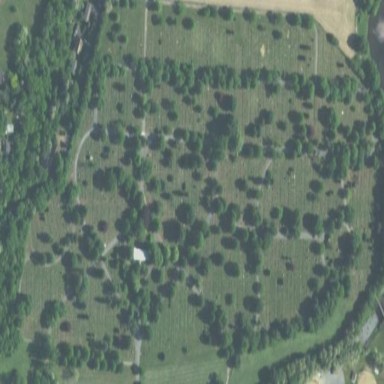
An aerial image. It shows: Cemetery.